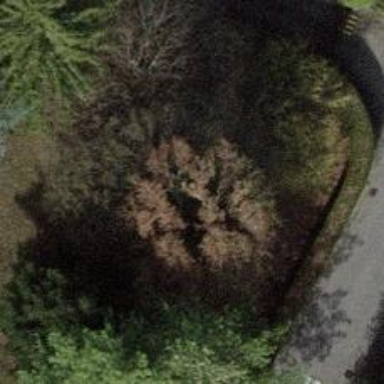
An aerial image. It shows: Evergreen needle-leaved tree.